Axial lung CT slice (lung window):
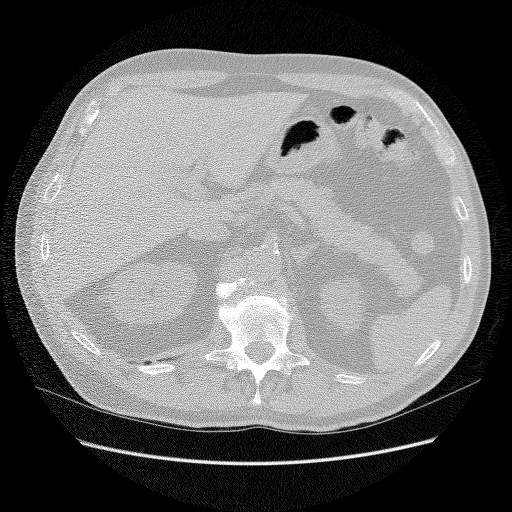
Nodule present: no